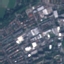
Land use / land cover: Industrial